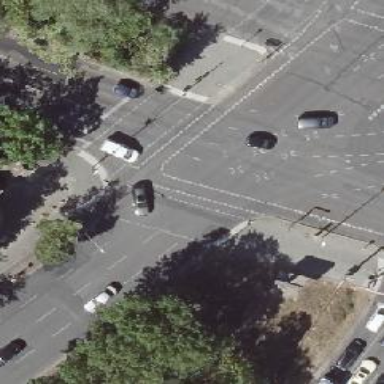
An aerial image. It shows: Crossing with traffic signals.